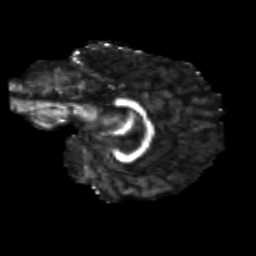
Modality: FA
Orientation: sagittal
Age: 11
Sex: male
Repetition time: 9.512 s
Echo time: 0.089 s